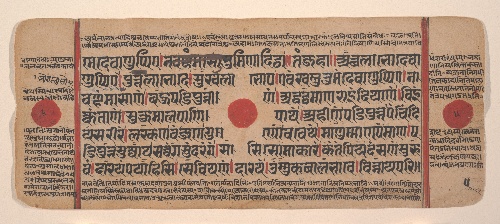
Date: 15th century
Object type: Folio
Classification: Paintings
Medium: Ink, opaque watercolor, and gold on paper
Culture: India (Gujarat)
Dimensions: 4 3/8 x 10 5/8 in. (11.1 x 27 cm)
Department: Asian Art
Credit line: Rogers Fund, 1955
Accession year: 1955
Repository: Metropolitan Museum of Art, New York, NY